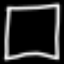
Label: square